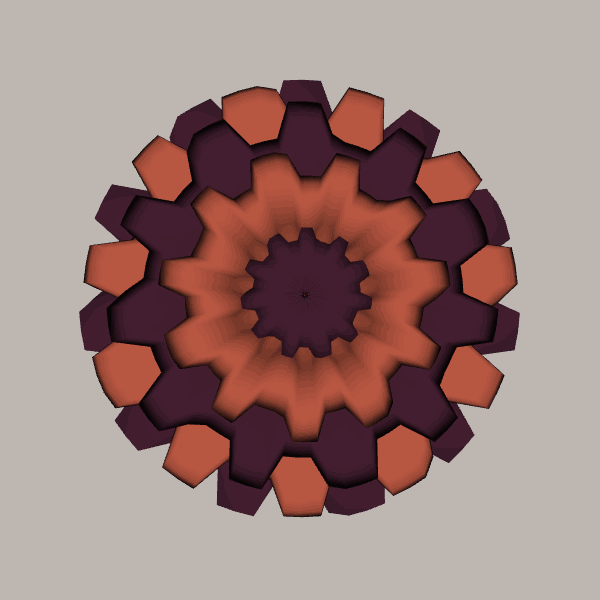
Background: light